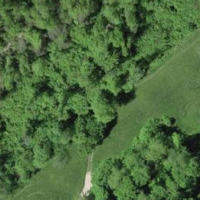
EUNIS habitat code: 44
Species observed at this site:
Hippocrepis emerus
Melanargia galathea
Brenthis daphne
Euplagia quadripunctaria
Vincetoxicum hirundinaria
Argynnis paphia
Erebia aethiops
Melittis melissophyllum
Buxus sempervirens